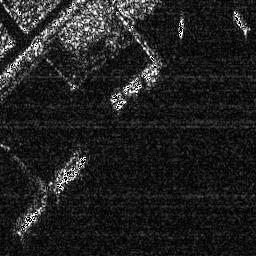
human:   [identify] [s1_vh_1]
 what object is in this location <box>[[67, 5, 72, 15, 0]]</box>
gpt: <ref>1 small ship at the top right</ref>